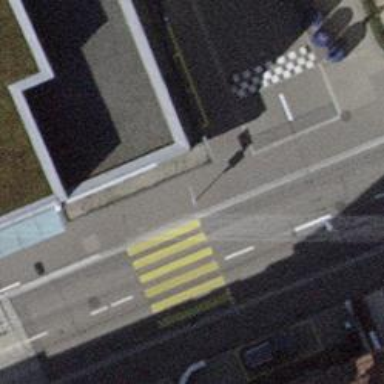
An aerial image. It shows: Kerb barrier.